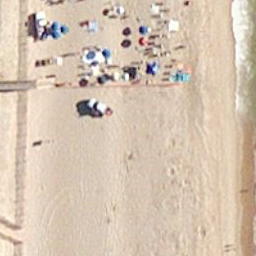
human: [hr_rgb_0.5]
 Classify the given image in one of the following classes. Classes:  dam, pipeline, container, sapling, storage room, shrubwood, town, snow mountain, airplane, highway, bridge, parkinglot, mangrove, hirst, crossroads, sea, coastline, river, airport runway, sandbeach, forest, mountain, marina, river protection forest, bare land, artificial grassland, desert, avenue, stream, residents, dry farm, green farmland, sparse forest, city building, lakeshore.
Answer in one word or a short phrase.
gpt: sandbeach